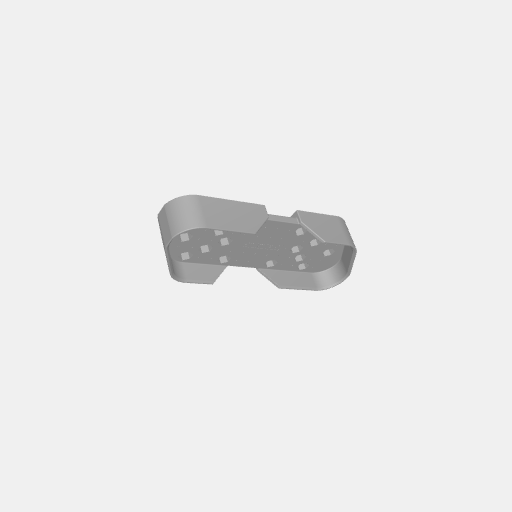
Part: BatteryMount